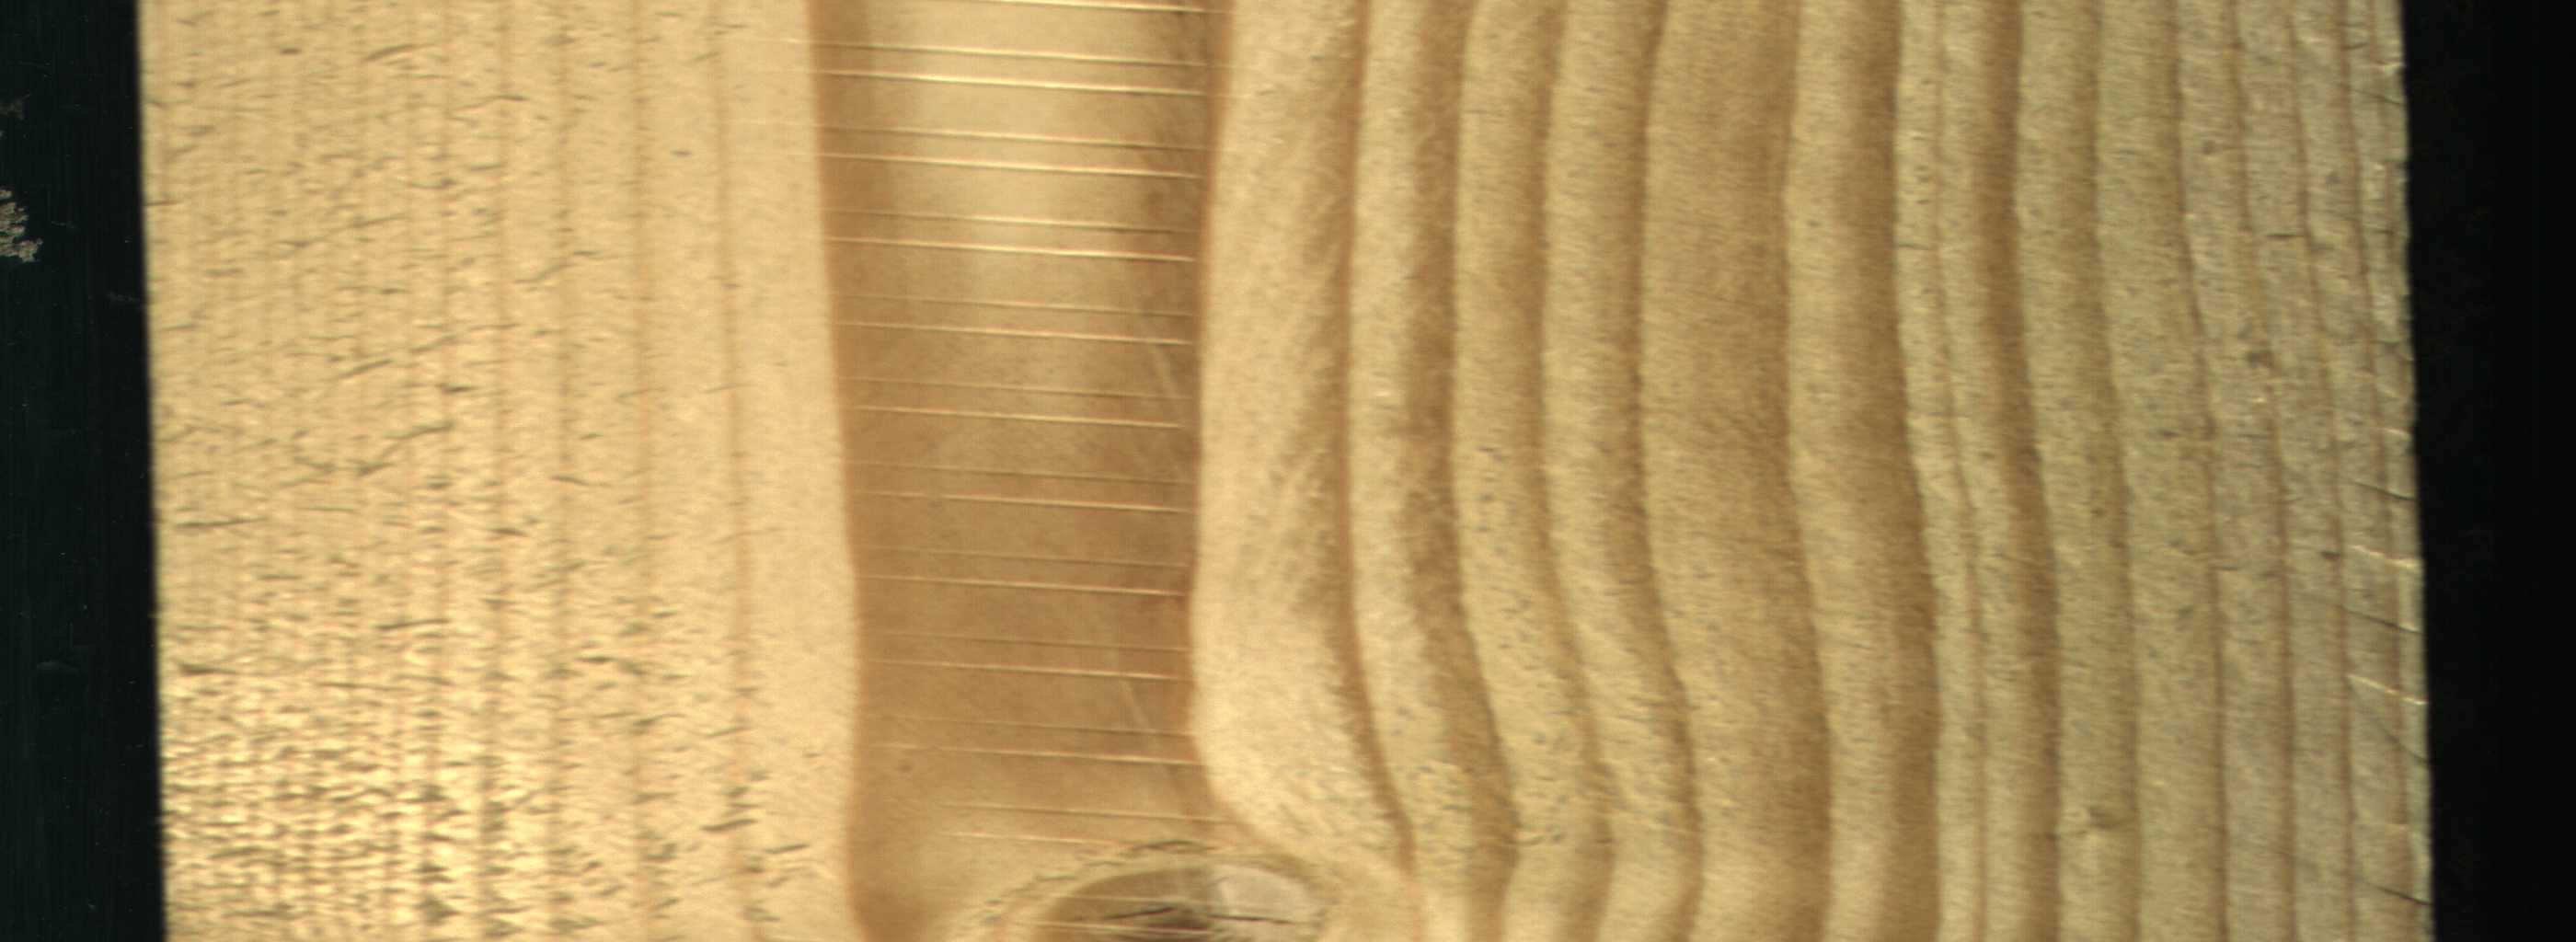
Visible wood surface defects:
Live_Knot